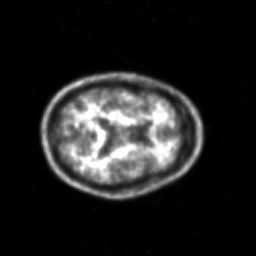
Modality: PET
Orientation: axial
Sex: male
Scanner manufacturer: siemens